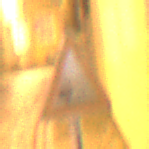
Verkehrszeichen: SplittSchotter
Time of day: Night
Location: Outdoor (Urban)
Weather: Clear
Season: NotSpecified
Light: Artificial